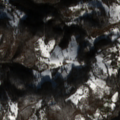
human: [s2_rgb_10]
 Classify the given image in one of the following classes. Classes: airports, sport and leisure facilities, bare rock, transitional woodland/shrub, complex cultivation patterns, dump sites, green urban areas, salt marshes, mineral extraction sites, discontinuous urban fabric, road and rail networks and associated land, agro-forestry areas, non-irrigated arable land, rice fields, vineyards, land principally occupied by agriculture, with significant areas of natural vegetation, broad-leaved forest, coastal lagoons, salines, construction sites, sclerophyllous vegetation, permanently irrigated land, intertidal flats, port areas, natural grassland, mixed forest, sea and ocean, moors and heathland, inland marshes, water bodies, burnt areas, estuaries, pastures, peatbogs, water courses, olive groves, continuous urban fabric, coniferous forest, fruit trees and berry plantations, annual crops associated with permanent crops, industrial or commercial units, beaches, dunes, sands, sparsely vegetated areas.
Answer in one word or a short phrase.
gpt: land principally occupied by agriculture, with significant areas of natural vegetation, broad-leaved forest, transitional woodland/shrub